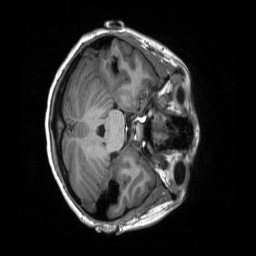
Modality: T1w
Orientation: axial
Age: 21
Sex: female
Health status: healthy
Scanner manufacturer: siemens
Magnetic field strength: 3 T
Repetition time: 2.53 s
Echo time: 0.00219 s